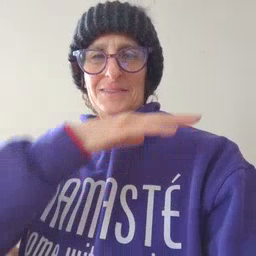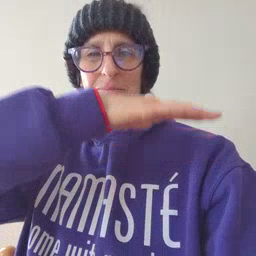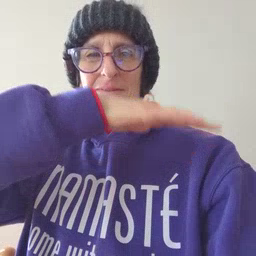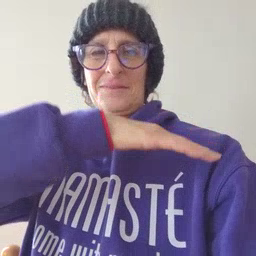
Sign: table